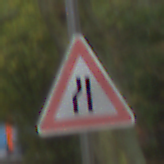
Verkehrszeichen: EinseitigVerengteFahrbahnLinks
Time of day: Midday
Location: Outdoor (Nature)
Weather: Overcast
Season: Autumn
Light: Natural